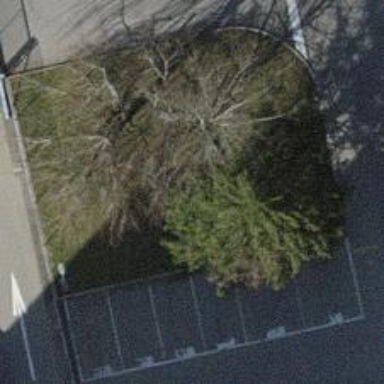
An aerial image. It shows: Picnic table located in leisure land area.